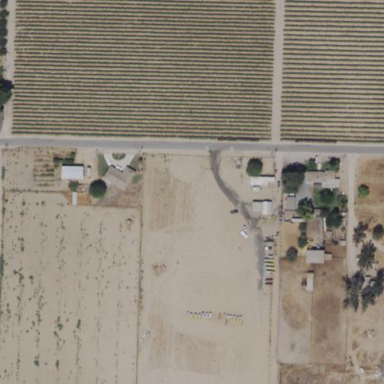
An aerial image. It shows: Vineyard where grapes are grown.